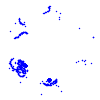
Particle: pion